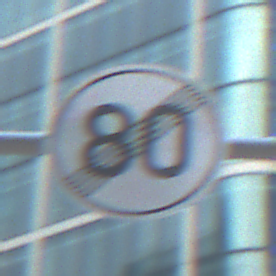
Verkehrszeichen: EndeGeschwindigkeit80
Umgebung: Outdoor, Urban
Tageszeit: MorningAfternoon
Wetter: PartlyCloudy
Licht: Natural
Jahreszeit: NotSpecified
Kontrast: LowContrast